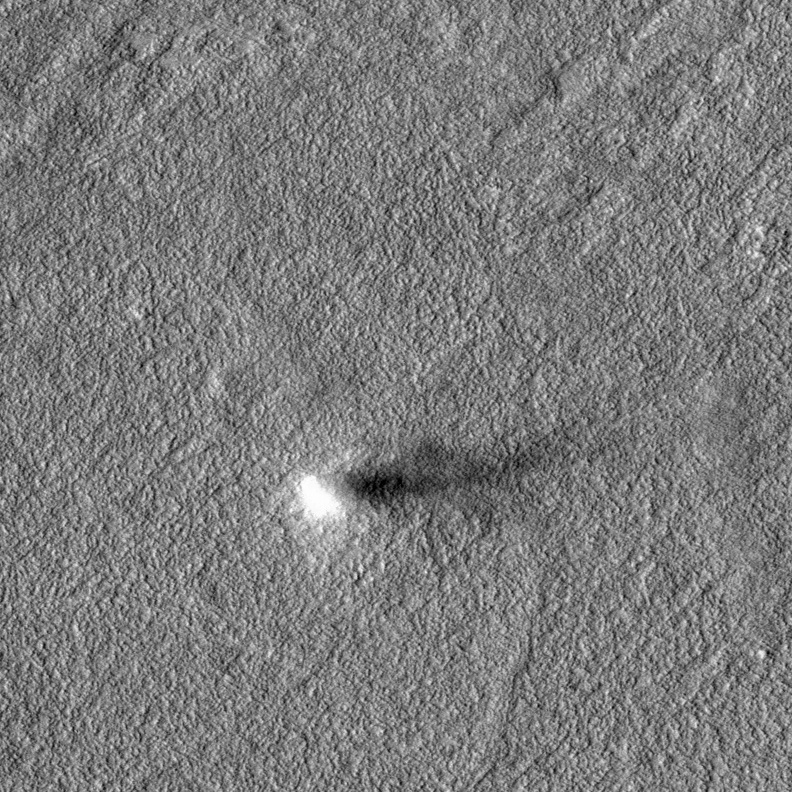
Label: dustdevil